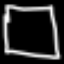
Label: square